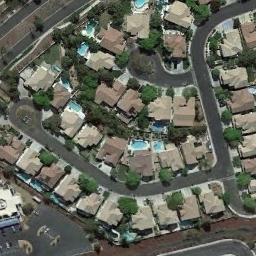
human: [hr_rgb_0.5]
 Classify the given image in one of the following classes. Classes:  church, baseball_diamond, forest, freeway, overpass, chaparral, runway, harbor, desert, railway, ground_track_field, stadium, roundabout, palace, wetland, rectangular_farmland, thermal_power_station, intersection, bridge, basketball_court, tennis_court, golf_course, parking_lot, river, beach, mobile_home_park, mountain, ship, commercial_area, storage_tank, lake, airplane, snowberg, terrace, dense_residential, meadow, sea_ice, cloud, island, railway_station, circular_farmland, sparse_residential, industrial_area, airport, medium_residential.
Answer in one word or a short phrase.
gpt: dense_residential